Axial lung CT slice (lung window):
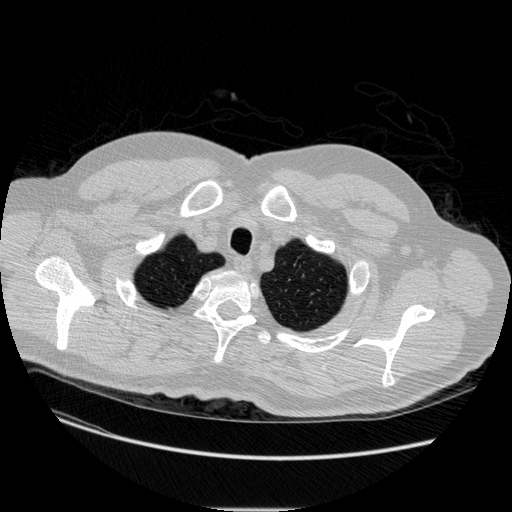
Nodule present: no